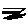
Label: zigzag